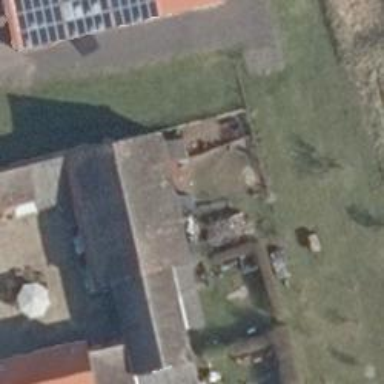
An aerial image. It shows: Simple and straightforward house.